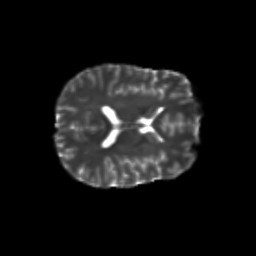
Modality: T2w
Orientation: axial
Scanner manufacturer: siemens
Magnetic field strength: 3 T
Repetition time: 9.2 s
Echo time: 0.084 s